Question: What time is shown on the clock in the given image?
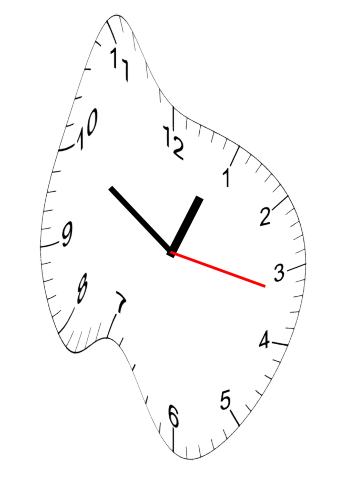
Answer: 12:50:17